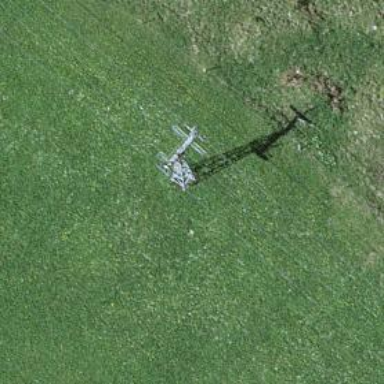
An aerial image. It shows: Pylon used for aerialway.